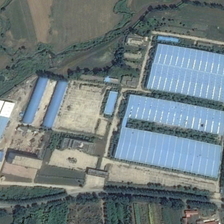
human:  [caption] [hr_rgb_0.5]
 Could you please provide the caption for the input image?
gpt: some buildings and many green trees are in an industrial area .

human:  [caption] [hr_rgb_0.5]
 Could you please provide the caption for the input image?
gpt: some buildings and many green trees are in an industrial area .

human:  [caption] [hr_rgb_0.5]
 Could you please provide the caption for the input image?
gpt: some buildings and many green trees are in an industrial area .

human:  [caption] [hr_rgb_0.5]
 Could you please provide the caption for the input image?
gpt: some buildings and many green trees are in an industrial area .

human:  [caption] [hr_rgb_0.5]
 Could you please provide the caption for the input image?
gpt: some buildings and many green trees are in an industrial area .